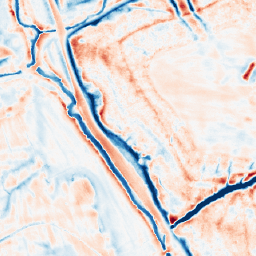
Category: edge_preserving
Decomposition family: bilateral
Decomposition parameters: d: 21
sigma_color: 25
sigma_space: 100
Upsampling method: area
Upsampling parameters: scale: 2
Upsampling scale: 2